Question: I'd like to generate a 'VerticalFieldManager' that has a none-zero margin, so I create a 'VerticalFieldManager', and then use vfm.setMargin(10, 10, 10, 10); after that, put some fields('buttonField', 'ObjectChoiceField') in it.
It seems too simple, right? but strange thing happens. When I focus to the last 'ObjectChoiceField' and press space to toggle choice of it, the 'ObjectChoiceField' disappeared.
How can that be? here is the demo code, anyone kindly find the bug?
'''
final class HelloWorldScreen extends MainScreen{
HelloWorldScreen() {
// just a demo to show the strange thing
String [] arr = {"a","b"};
for(int i = 0; i < 10; i++){
VerticalFieldManager vfm = new VerticalFieldManager(); // Field.USE_ALL_WIDTH
vfm.setMargin(10, 10, 10, 10);
ButtonField btn = new ButtonField(String.valueOf(i));
ObjectChoiceField ch = new ObjectChoiceField(String.valueOf(i), arr);
vfm.add(btn);
vfm.add(ch);
add(vfm);
}
}
}
'''
screenshot of desired UI margins:

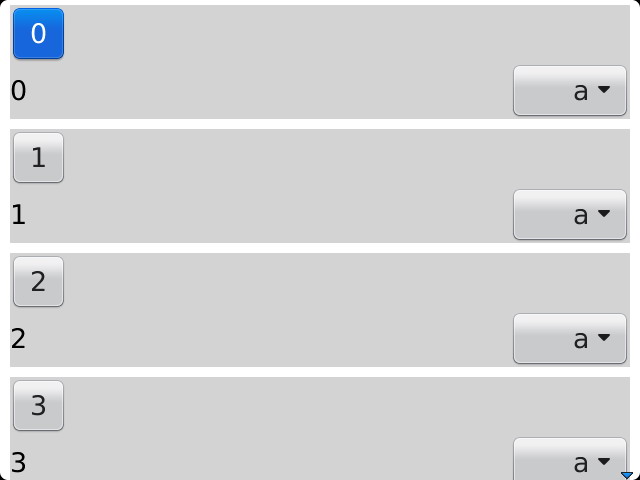
Answer: That is strange.
For the benefit of those who don't run your code, what's happening is that when you click on the object choice fields, the whole screen is scrolling a little bit vertically. After each vertical scroll, the screen loses the ability to scroll all the way down to the bottom. After many such operations, eventually much of the lower part of this screen is no longer accessible.
(looks like a BlackBerry bug to me)
What I observed is that if you take out the call to
'''
vfm.setMargin(10, 10, 10, 10);
'''
the problem goes away.
May I suggest a workaround where you use
'''
vfm.setPadding(10, 10, 10, 10);
'''
instead?
I know that and are not the same thing. However, depending on what your full UI design is (which I cannot see), , setting a 10 pixel padding may be sufficient to do what you were trying to do.
---
based on the screenshot of your desired UI, I was able to produce that with this workaround. Again, it be this much work, but this additional code worked for me:
'''
public class BugScreen extends MainScreen {
private static final int BG_COLOR = Color.LIGHTGRAY;
private static final int FG_COLOR = Color.WHITE;
private static final int BORDER_LINE_COLOR = Color.GRAY;
private static final int PAD = 10;
public BugScreen() {
super(MainScreen.VERTICAL_SCROLL | MainScreen.VERTICAL_SCROLLBAR);
getMainManager().setBackground(BackgroundFactory.createSolidBackground(BG_COLOR));
// this additional call ensures that when scrolling bounces, the area "behind"
// the normal visible area is ALSO of BG_COLOR
setBackground(BackgroundFactory.createSolidBackground(BG_COLOR));
// this will establish a thin gray padding on the screen's left/right sides
// NOTE: I seem to get drawing artifacts if I try to use this for ALL sides!
getMainManager().setPadding(0, PAD, 0, PAD);
String [] arr = {"a","b"};
for(int i = 0; i < 10; i++){
VerticalFieldManager vfm = new VerticalFieldManager(Field.USE_ALL_WIDTH) {
public int getPreferredWidth() {
return Display.getWidth() - 2 * PAD;
}
public void paint(Graphics graphics) {
int oldColor = graphics.getColor();
super.paint(graphics);
graphics.setColor(BORDER_LINE_COLOR);
// draw the (1-pixel wide) border size you would like.
graphics.drawRect(0, 0, getPreferredWidth(), getHeight());
graphics.setColor(oldColor);
}
};
vfm.setBackground(BackgroundFactory.createSolidBackground(FG_COLOR));
ButtonField btn = new ButtonField(String.valueOf(i));
ObjectChoiceField ch = new ObjectChoiceField(String.valueOf(i), arr);
vfm.add(btn);
vfm.add(ch);
// add a separator field to get thin gray margin between (vfm) fields
add(new MarginField());
add(vfm);
}
// add one last margin field at the bottom
add(new MarginField());
}
private class MarginField extends Field {
public MarginField() {
super(Field.USE_ALL_WIDTH);
}
public int getPreferredHeight() { return PAD; }
protected void paint(Graphics g) {
int oldColor = g.getColor();
g.setColor(BG_COLOR);
g.fillRect(0, 0, getWidth(), getPreferredHeight());
g.setColor(oldColor);
}
protected void layout(int width, int height) {
setExtent(width, getPreferredHeight());
}
}
}
'''